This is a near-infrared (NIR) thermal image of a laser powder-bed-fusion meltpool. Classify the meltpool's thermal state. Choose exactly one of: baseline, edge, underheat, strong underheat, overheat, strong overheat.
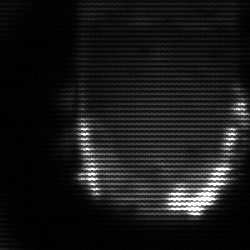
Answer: baseline